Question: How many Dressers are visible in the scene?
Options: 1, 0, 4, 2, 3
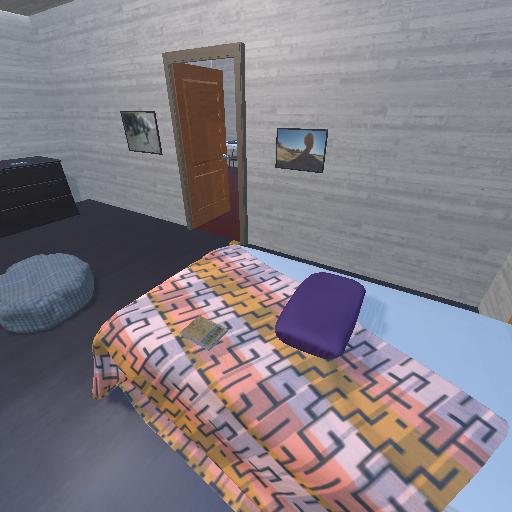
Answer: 1